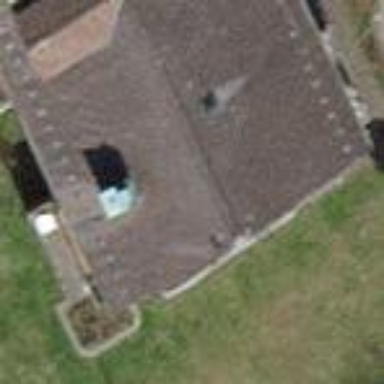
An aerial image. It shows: Building with tiled roof.